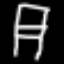
Label: chair